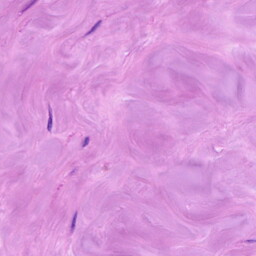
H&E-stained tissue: Breast